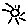
Label: sun